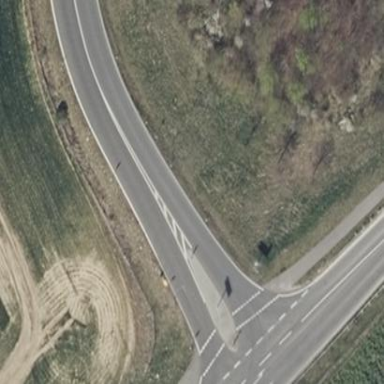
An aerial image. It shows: Traffic island.